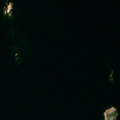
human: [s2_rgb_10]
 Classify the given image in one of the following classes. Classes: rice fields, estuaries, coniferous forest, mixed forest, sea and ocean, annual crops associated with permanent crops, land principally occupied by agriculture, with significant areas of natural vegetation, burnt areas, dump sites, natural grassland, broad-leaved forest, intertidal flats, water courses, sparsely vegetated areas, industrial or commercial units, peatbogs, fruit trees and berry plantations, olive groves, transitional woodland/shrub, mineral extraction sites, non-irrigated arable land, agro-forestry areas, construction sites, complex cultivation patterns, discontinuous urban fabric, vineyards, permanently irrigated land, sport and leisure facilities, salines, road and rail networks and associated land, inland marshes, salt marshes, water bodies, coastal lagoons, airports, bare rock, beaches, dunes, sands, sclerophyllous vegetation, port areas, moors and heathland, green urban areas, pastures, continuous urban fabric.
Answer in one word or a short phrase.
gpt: sea and ocean